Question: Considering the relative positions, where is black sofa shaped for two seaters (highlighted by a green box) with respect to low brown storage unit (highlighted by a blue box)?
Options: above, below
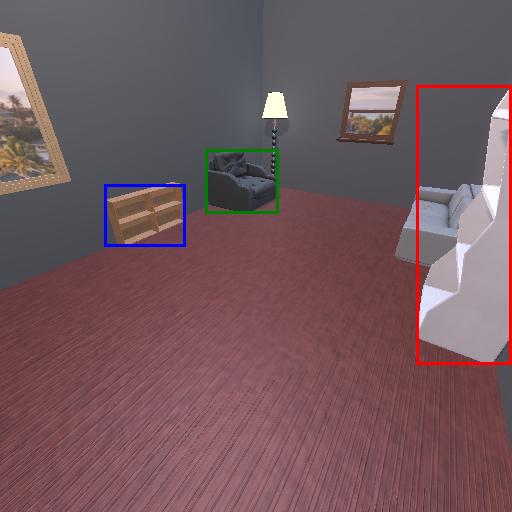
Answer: above